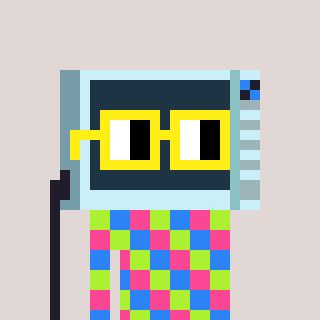
a pixel art character with square yellow glasses, a microwave-shaped head and a orange-colored body on a warm background